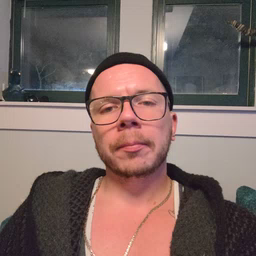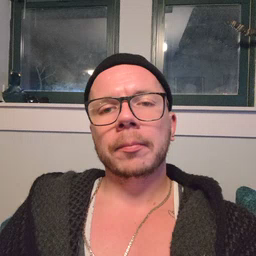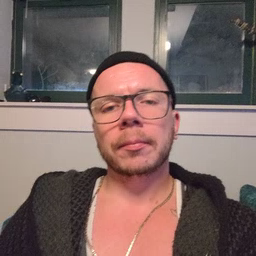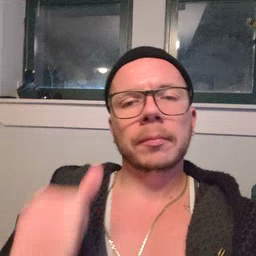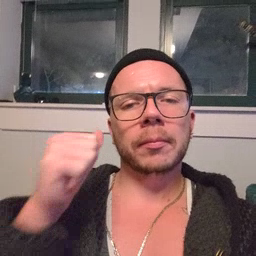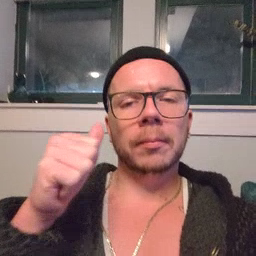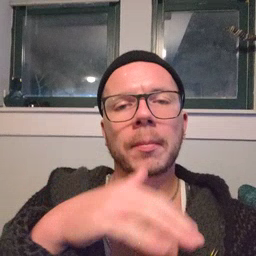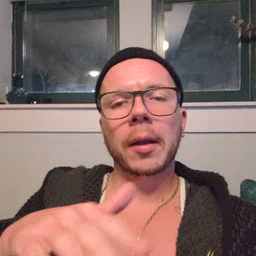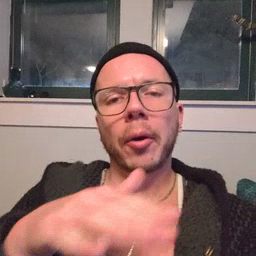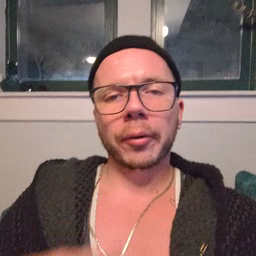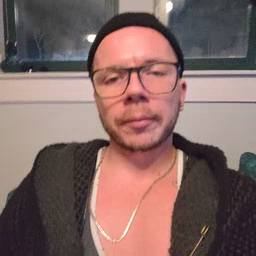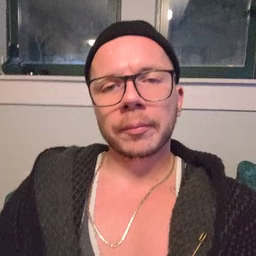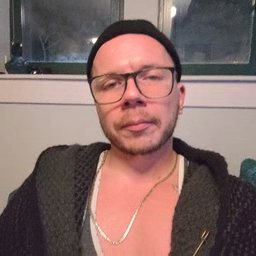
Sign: backyard